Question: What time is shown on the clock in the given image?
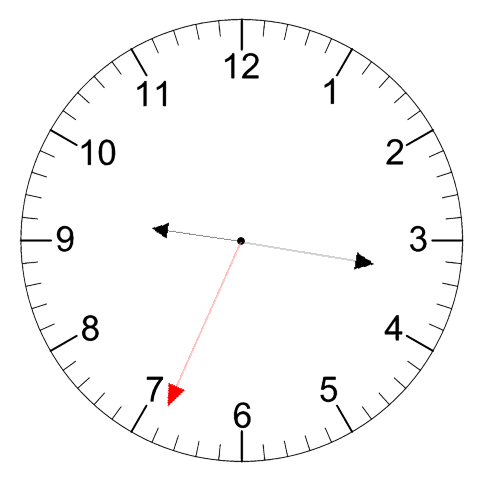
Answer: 09:16:34